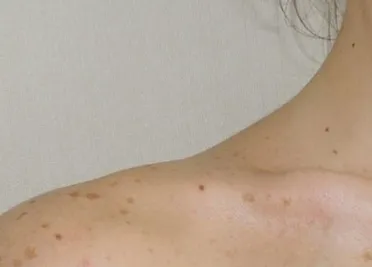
Noticeable "step deformity" of the right clavicle.
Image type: medical_photograph (skin_photograph)